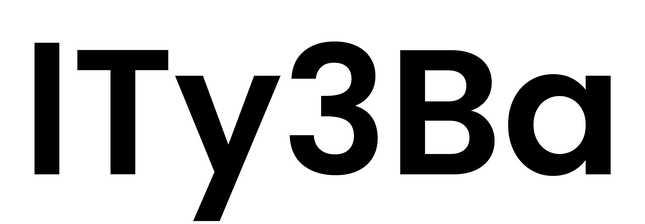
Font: Poppins-SemiBold